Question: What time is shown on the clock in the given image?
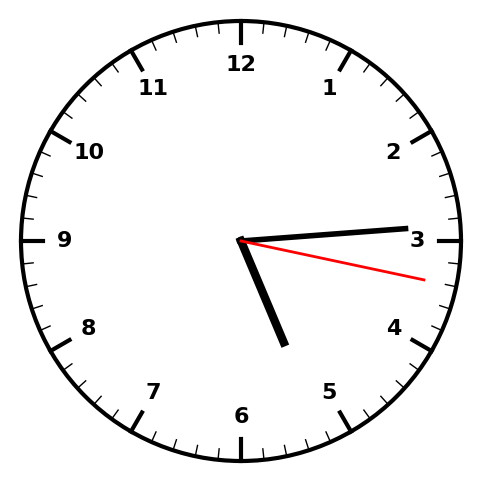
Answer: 05:14:17